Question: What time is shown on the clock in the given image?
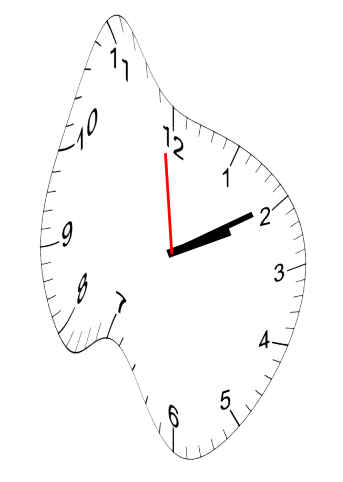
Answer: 02:09:59